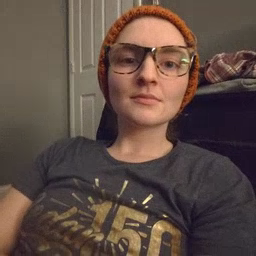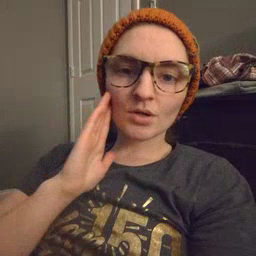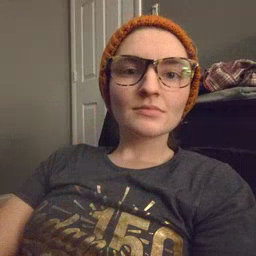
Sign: bed